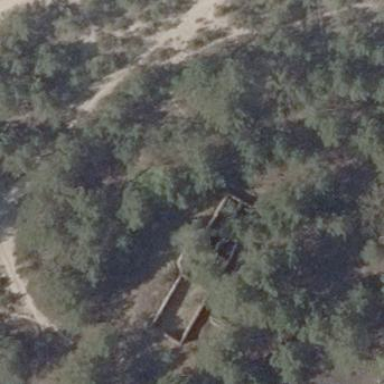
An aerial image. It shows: Historic building in ruins.